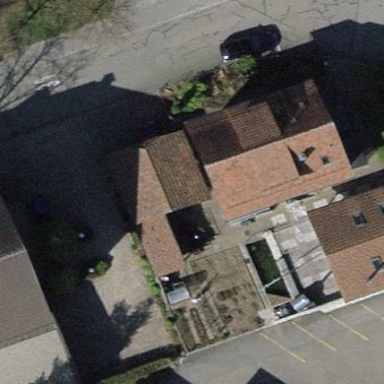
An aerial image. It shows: Building with gabled roof made of brown roof tiles. The roof is oriented along the structure.